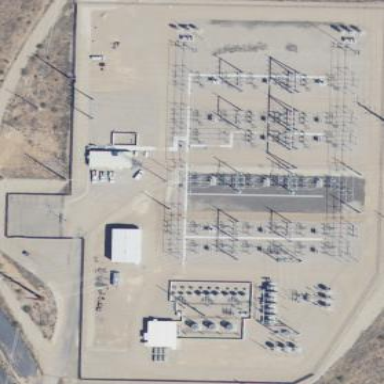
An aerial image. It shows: Transmission-level power substation.